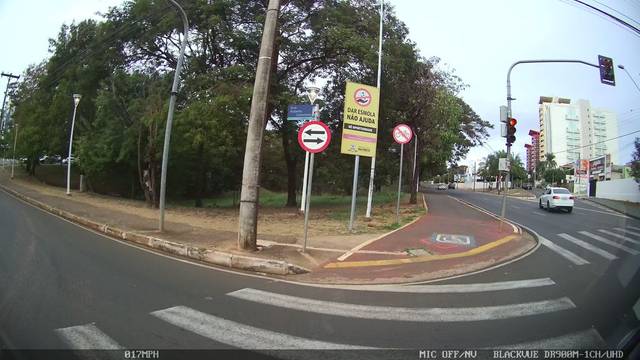
Region: Brazil
Coordinates: -20.829, -49.391